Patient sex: M
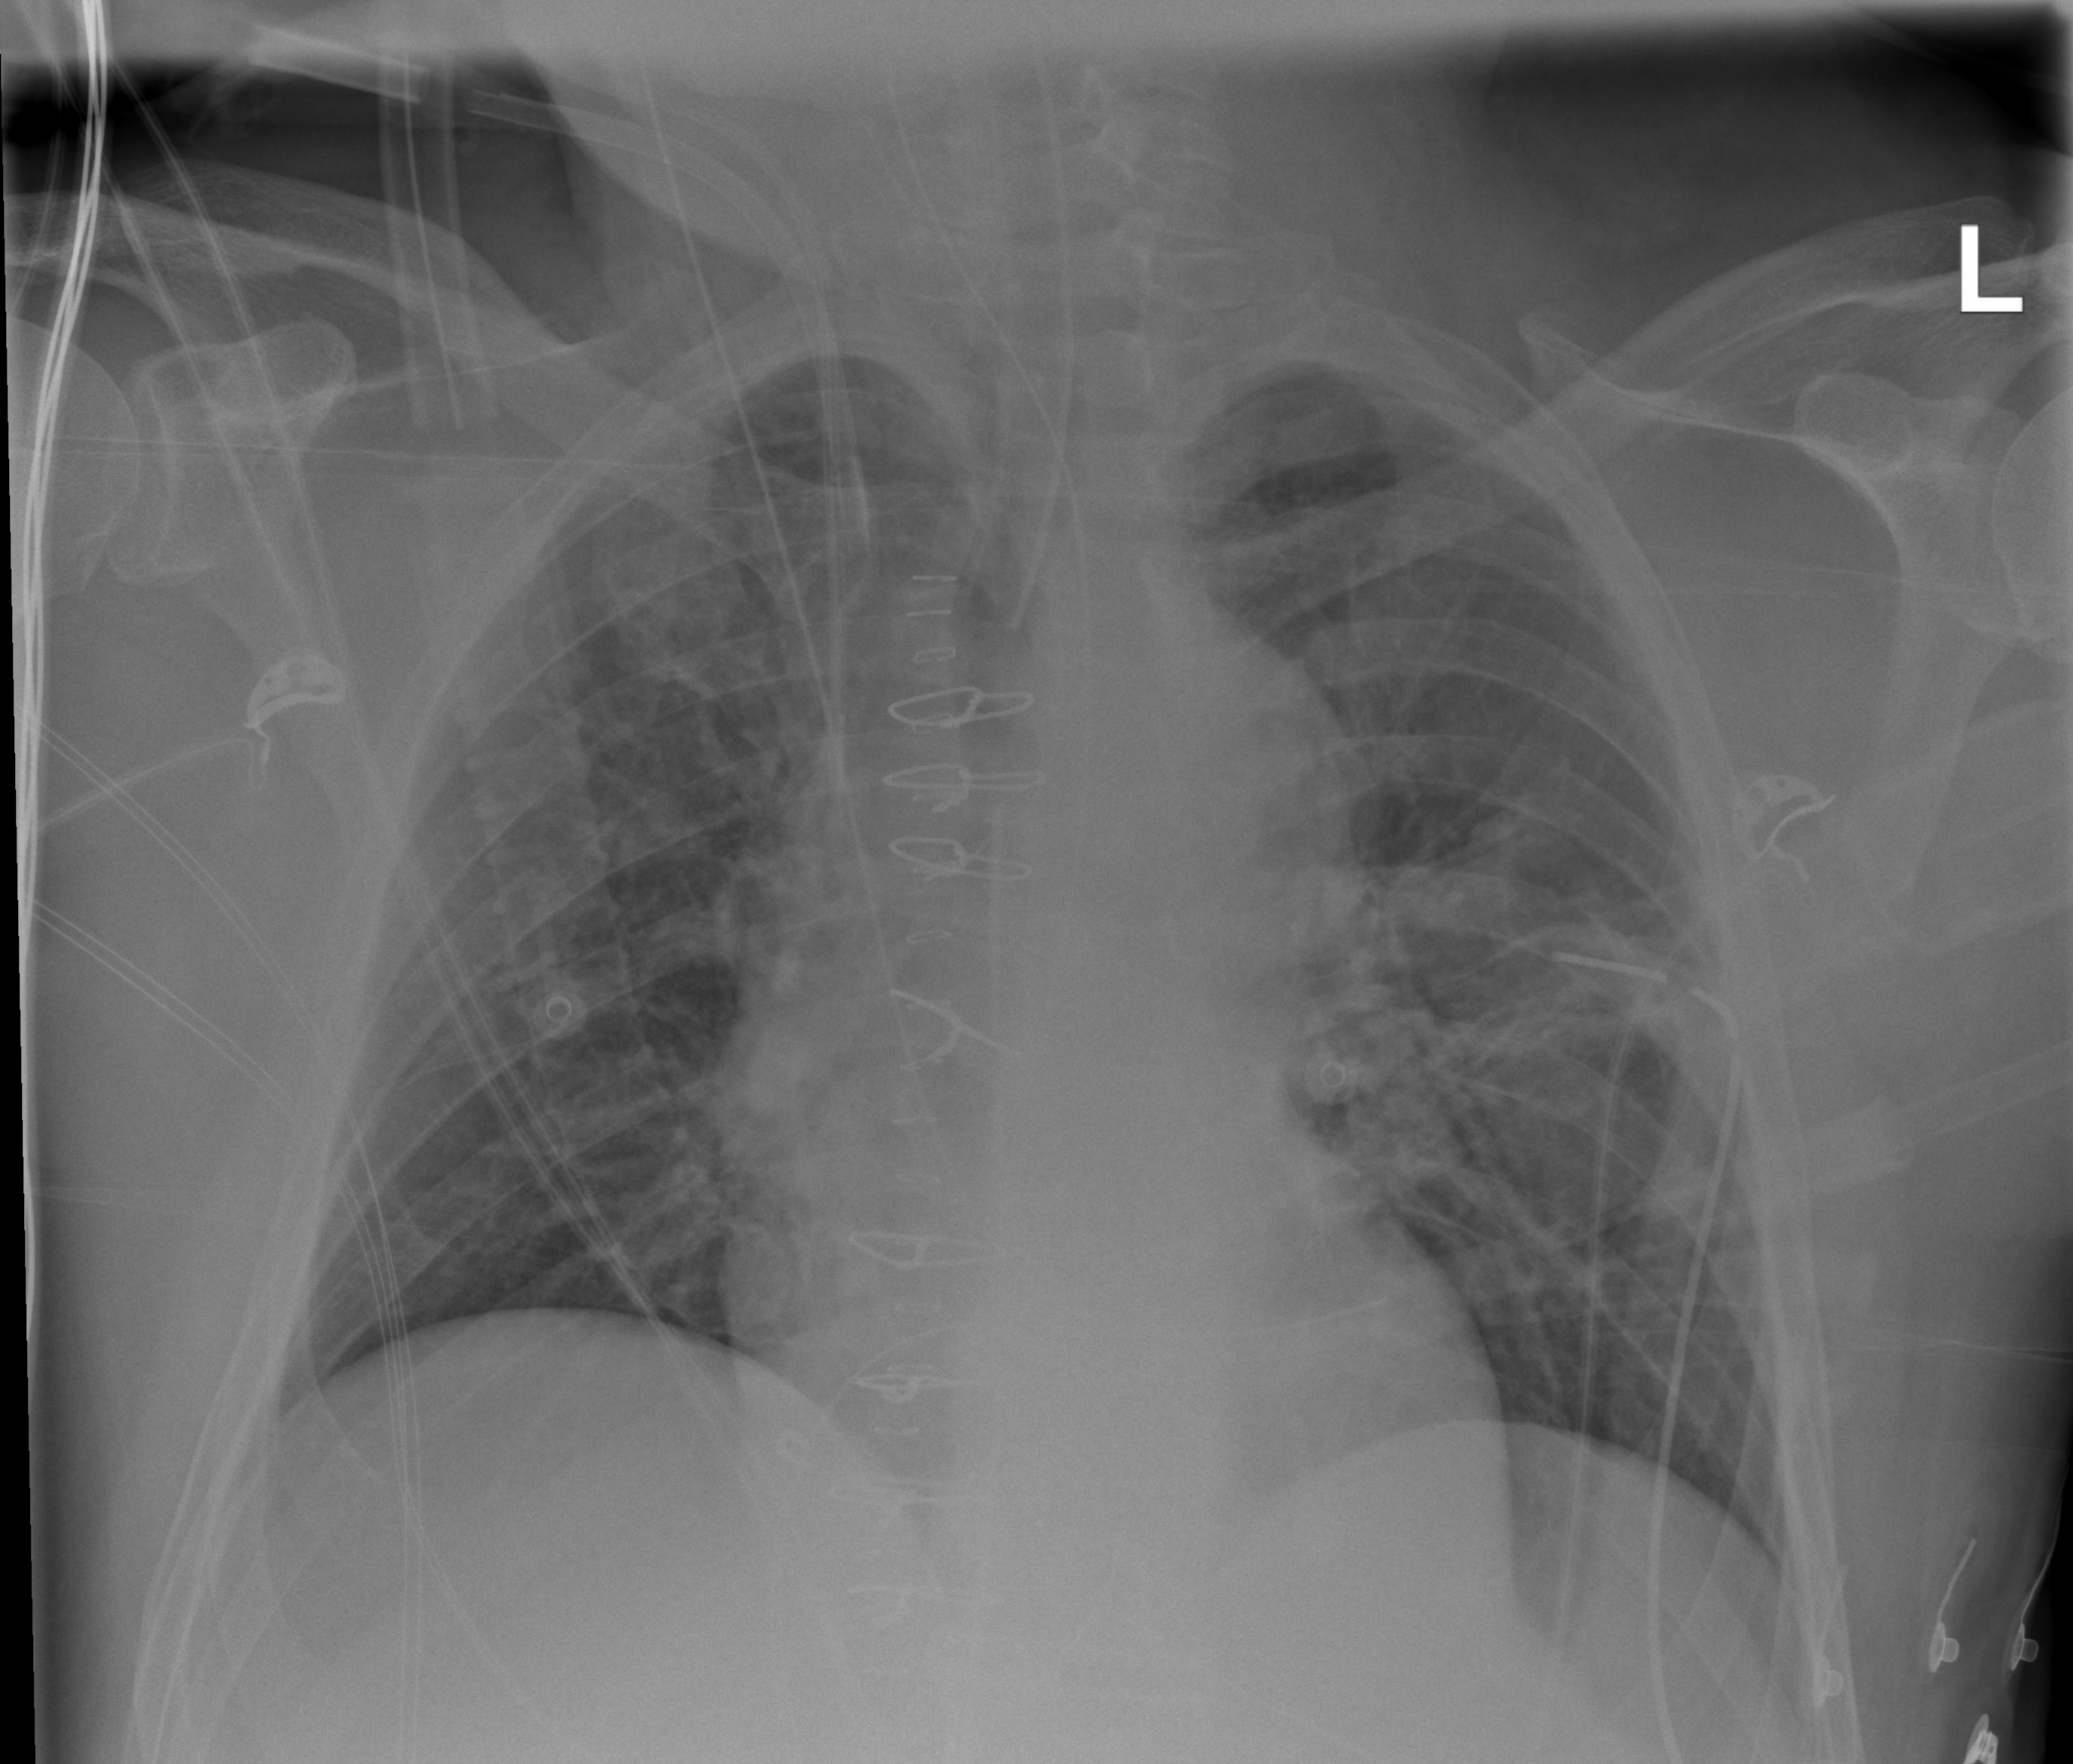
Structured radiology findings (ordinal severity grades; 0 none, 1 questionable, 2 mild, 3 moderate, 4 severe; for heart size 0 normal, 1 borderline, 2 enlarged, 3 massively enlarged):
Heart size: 0
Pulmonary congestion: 2
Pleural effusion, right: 0
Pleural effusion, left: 0
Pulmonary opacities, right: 0
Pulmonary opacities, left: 0
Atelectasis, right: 0
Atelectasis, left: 0